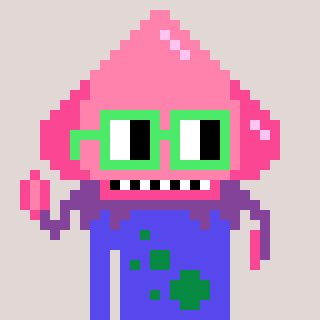
a pixel art character with square light green glasses, a squid-shaped head and a computerblue-colored body on a warm background